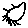
Label: sun